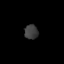
Tissue: lung
Cell type: Epithelial cells
Senescence score: 0.241
Nuclear area (px): 192
Mean DAPI intensity: 61.63